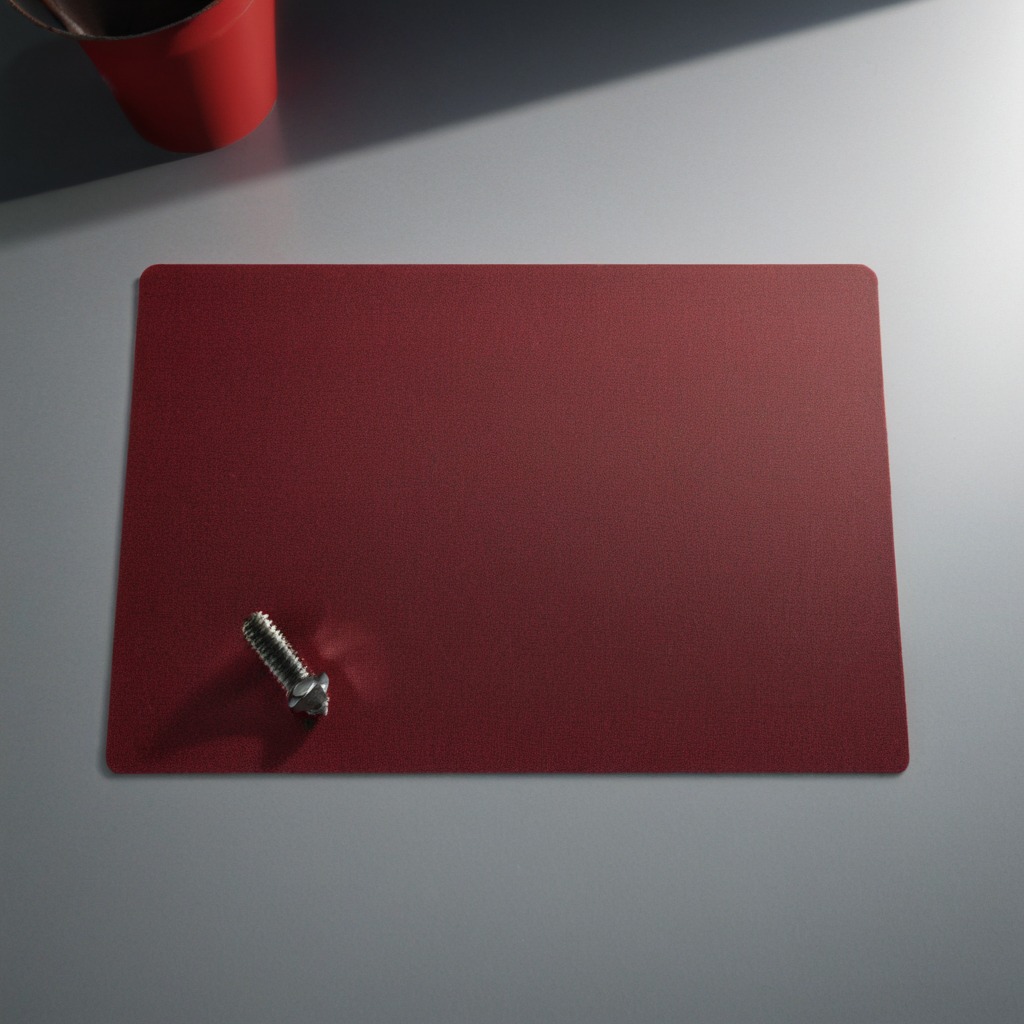
A metal screw lying on the clean granite tabletop inside a workshop under bright overhead lighting crisp shadows high clarity worn but beneath the mat